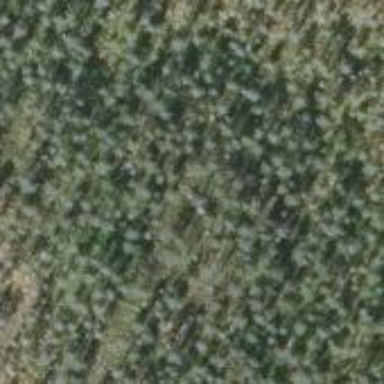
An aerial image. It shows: Needle-leaved woodland.